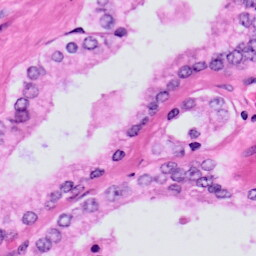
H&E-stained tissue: Prostate